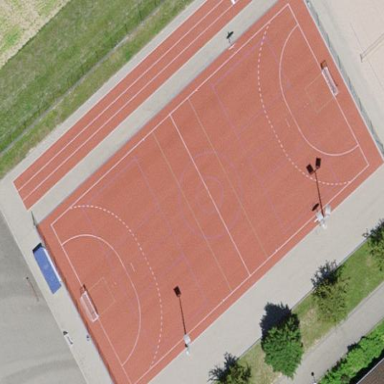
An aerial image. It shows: Multi-sport pitch on leisure land.